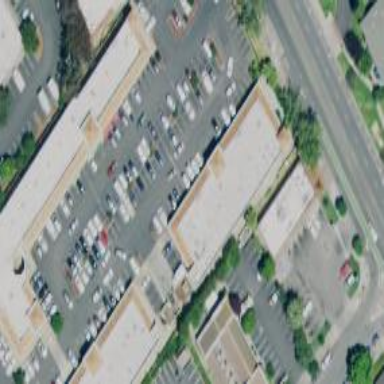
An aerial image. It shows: Retail building.